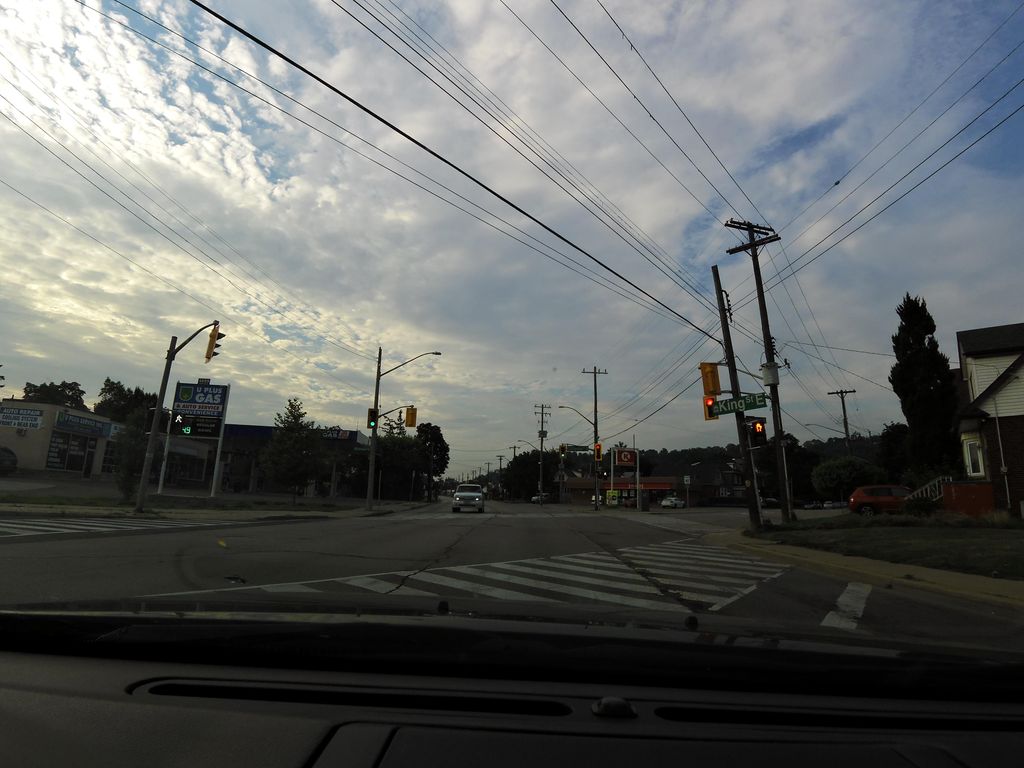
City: hamilton